Question: I have a Symfony app that uses Sonata as the backend admin and the Sylius platform for product management.
I have created my own create route in the admin class configureRoutes method. I want to call our resource controller (that will be used to handle all product objects) CRUD methods from sonata.
Here is my configureRoutes method thus far:
'''
protected function configureRoutes(RouteCollection $collection)
{
$collection->add('create', 'create', array(
'_controller' => 'AppBundle:Backend/Resource:createAction',
'_sylius' => array(
'template' => 'AppBundle:Product/Backend/Form:CreateProduct.html.twig',
'redirect' => 'sylius_backend_product_show',
)
)
);
}
'''
But I get the following error:

My resourceController extends the sylius resource controller:
'''
namespace AppBundle\Controller\Backend;
use Sylius\Bundle\ResourceBundle\Controller\ResourceController as BaseController;
use Symfony\Component\HttpFoundation\Request;
/**
* Class ResourceController
* @package AppBundle\Controller\Backend
*/
class ResourceController extends BaseController
{
/**
* @param Request $request
*
* @return RedirectResponse|Response
*/
public function createAction(Request $request)
{
// Custom view logic
return parent::createAction($request);
}
}
'''
My app/config.yml:
'''
sylius_product:
driver: doctrine/orm
classes:
product:
model: AppBundle\Entity\Product
controller: AppBundle\Controller\Backend\ResourceController
form:
default: AppBundle\Form\Type\ProductType
translatable:
targetEntity: AppBundle\Entity\ProductTranslation
product_translation:
model: AppBundle\Entity\ProductTranslation
sylius_resource:
resources:
app.backend.product:
driver: doctrine/orm
object_manager: default
classes:
controller: AppBundle\Controller\Backend\ResourceController
model: AppBundle\Entity\Product
'''
How do I satisfy the constructor arguments?
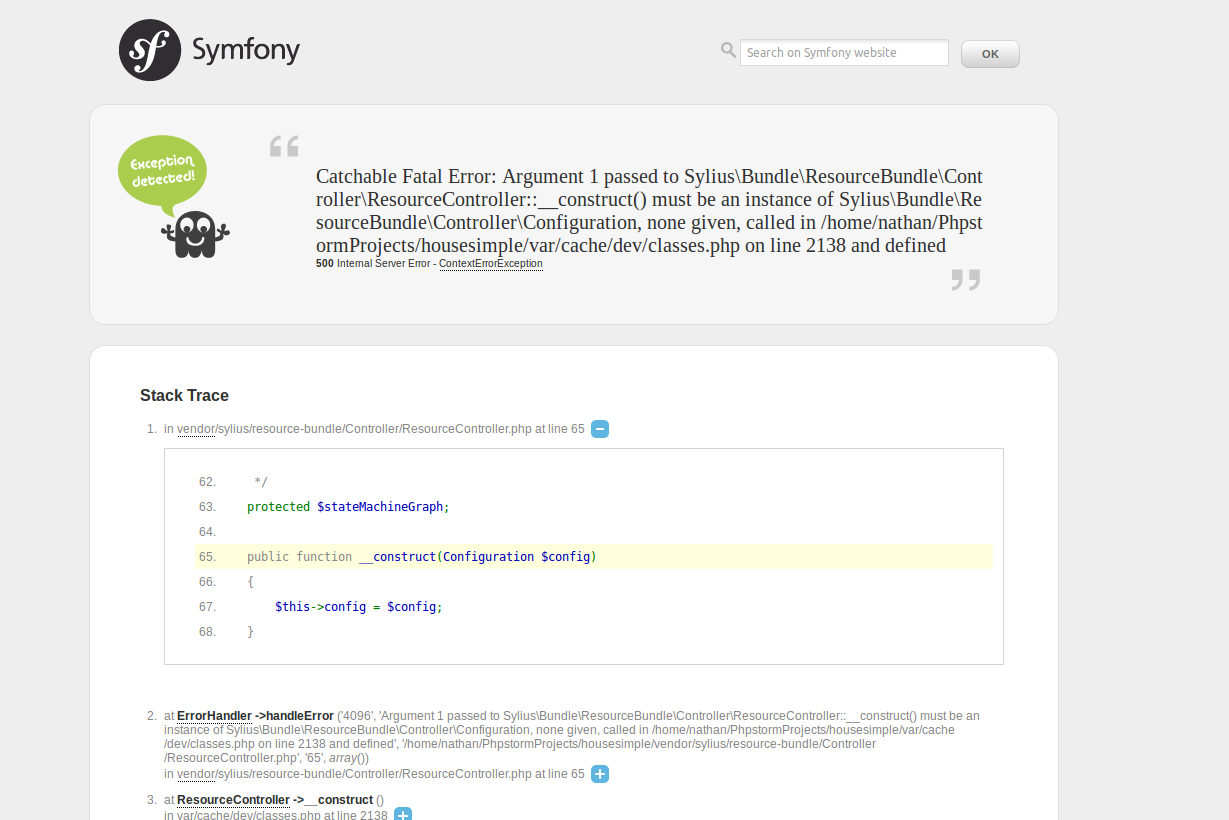
Answer: Sylius controllers are services so should be called in the 'sylius.controller.product:createAction' format rather than 'Sylius:Product:create'.
The resource bundle names the services based on your resource name ('app.backend.product') but the naming is generated like...
'''
list($prefix, $resourceName) = explode('.', $name);
'''
...meaning that your prefix would be 'app' and the resource name would become 'backend' ('products' not even being included in the naming). As the resource controllers actions output are all controlled by the routing information there isn't really the need to have a specific 'backend' controller. If any actions were needed to be just for backend routes you could always create 'createBackendAction' although, as I mentioned, it's probably not necessary.